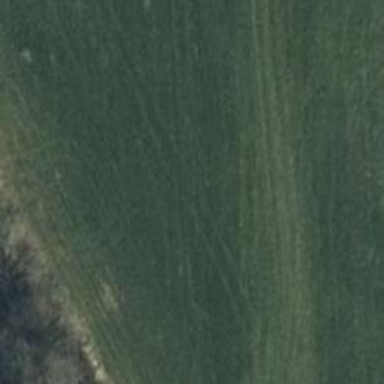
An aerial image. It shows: Grass track with grade4 quality surface.